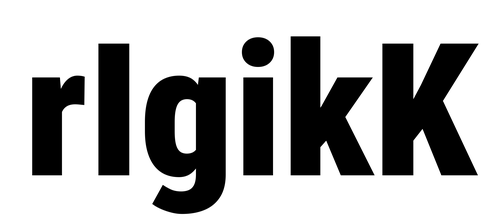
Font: Roboto_Condensed_Black